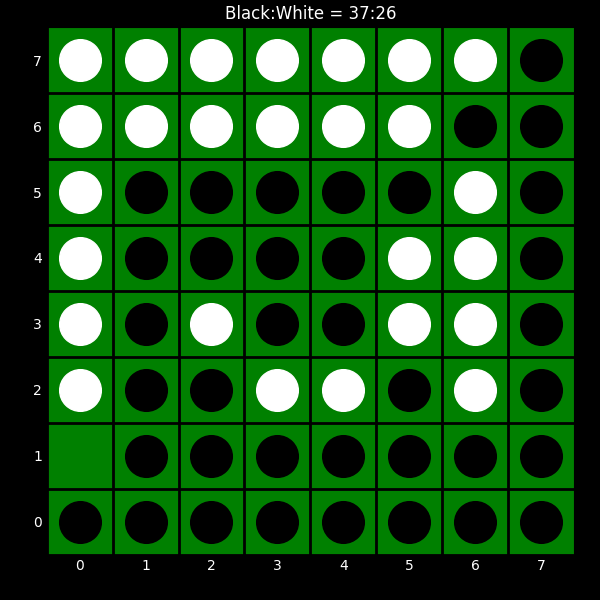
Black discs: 37
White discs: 26